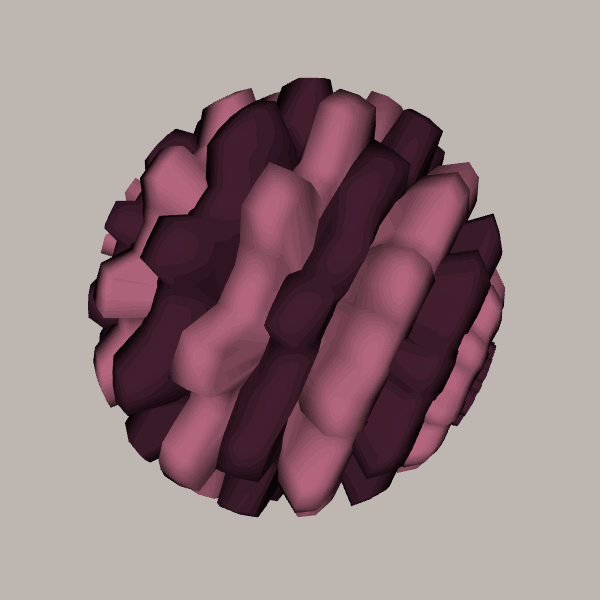
Background: light